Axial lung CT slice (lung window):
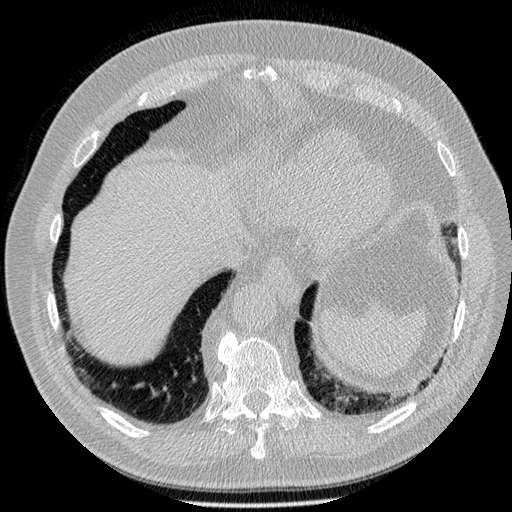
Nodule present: no